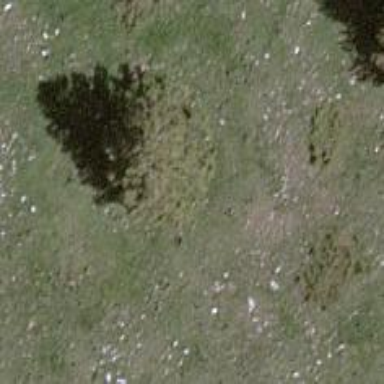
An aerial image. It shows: Beautiful tree in nature.